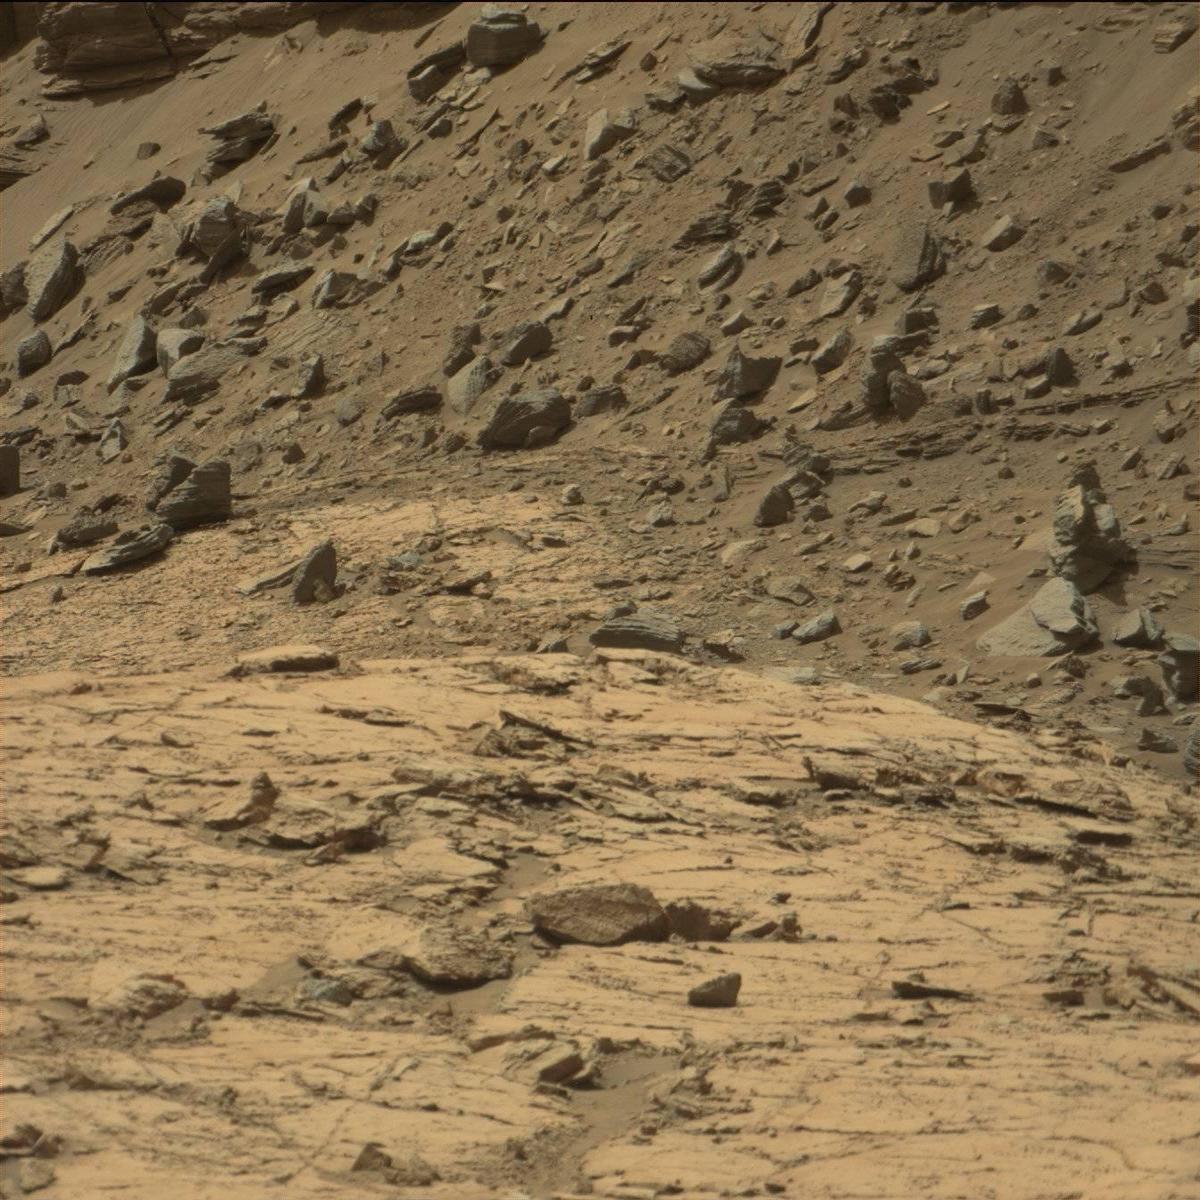
Terrain classes present: Bedrock, Rock, Sand / Soil